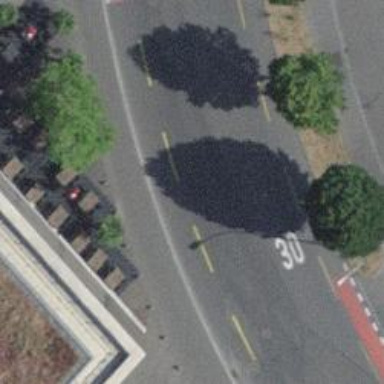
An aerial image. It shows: Unclassified road with advisory cycle lane. Both sides of the road have asphalt sidewalks.